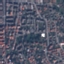
Label: Residential